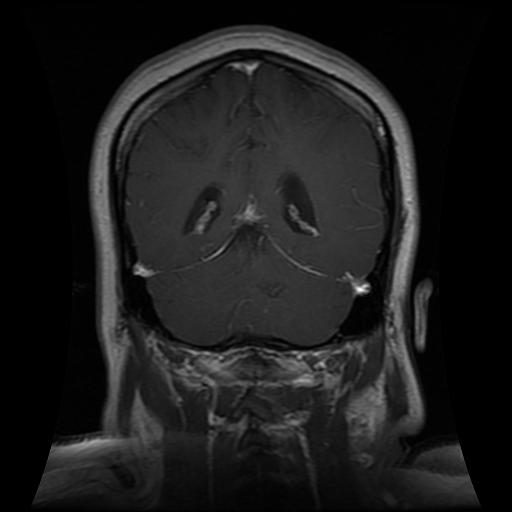
Label: glioma